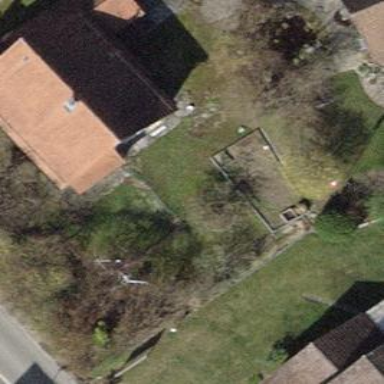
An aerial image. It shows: Detached building with gabled roof.